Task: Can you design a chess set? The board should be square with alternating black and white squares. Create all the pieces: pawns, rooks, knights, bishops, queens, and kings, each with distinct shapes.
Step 3715:
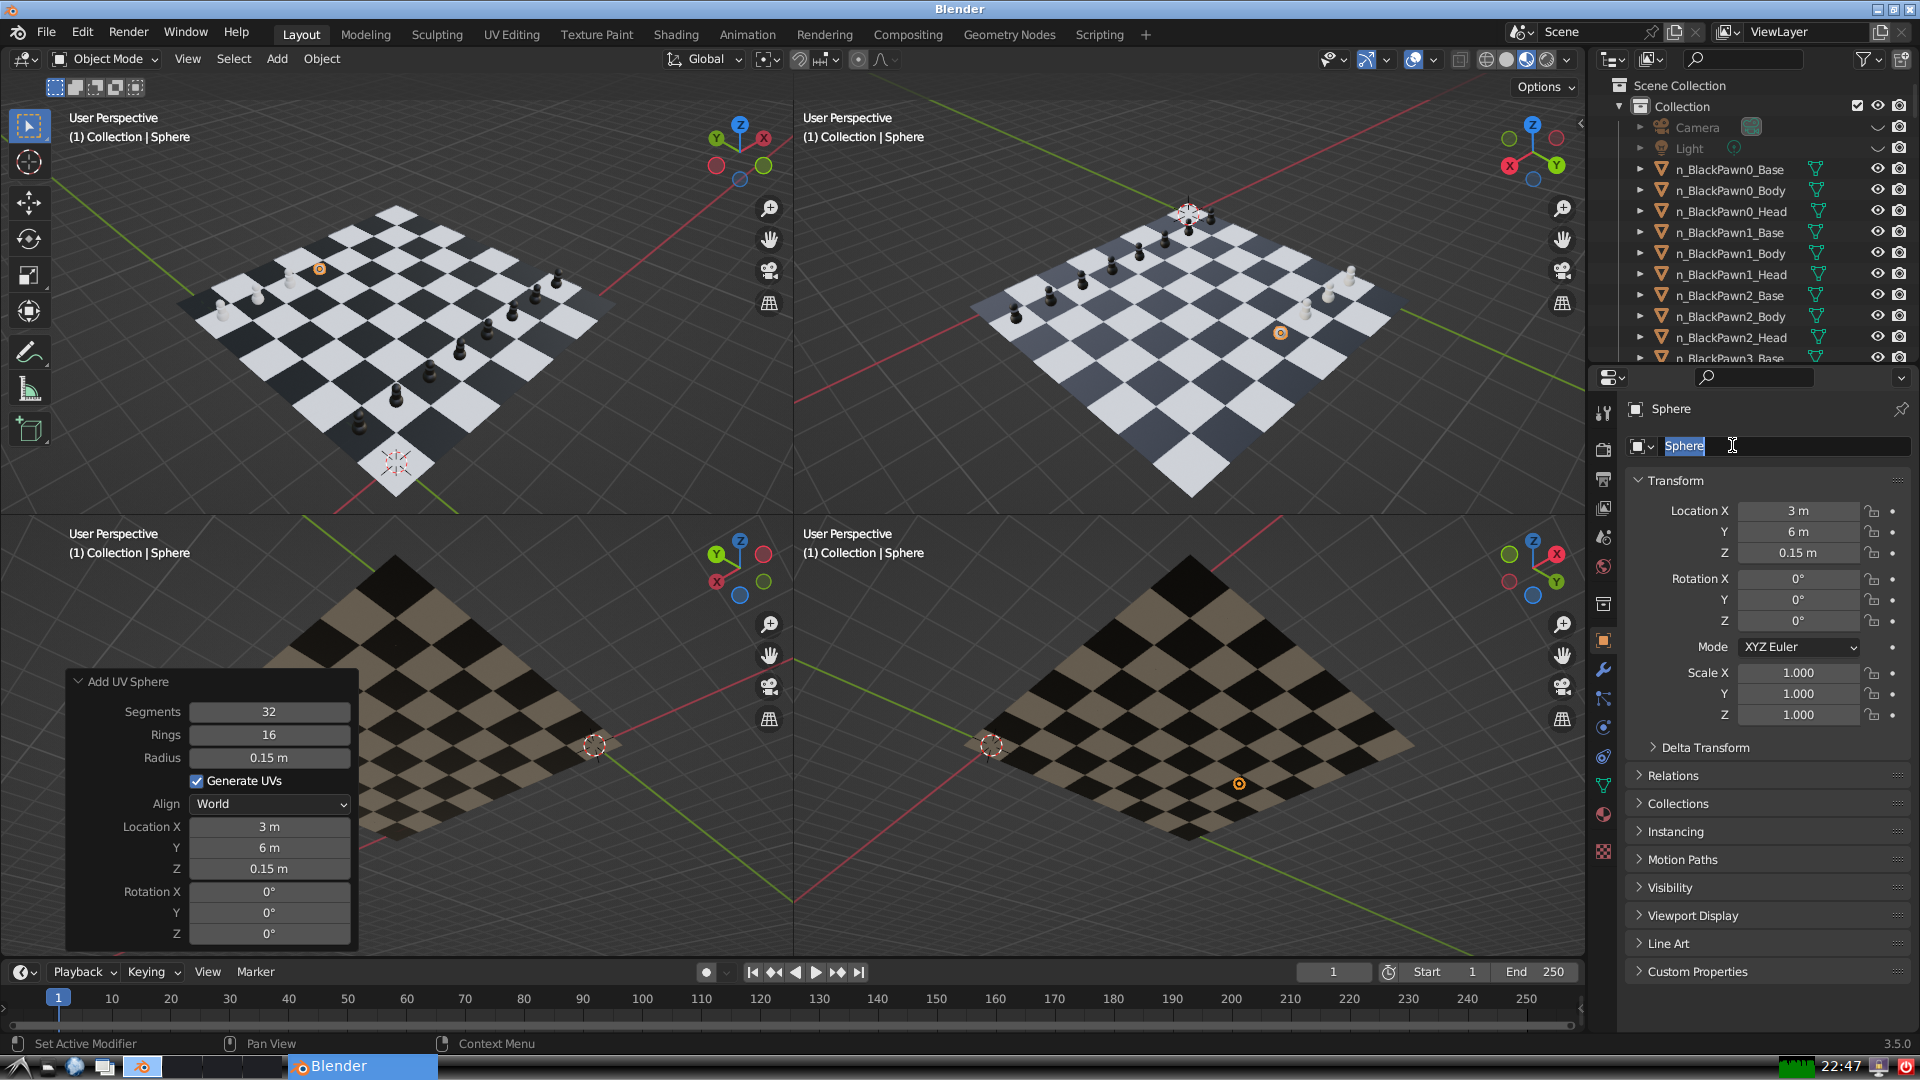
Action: input_text: n_WhitePawn3_Base